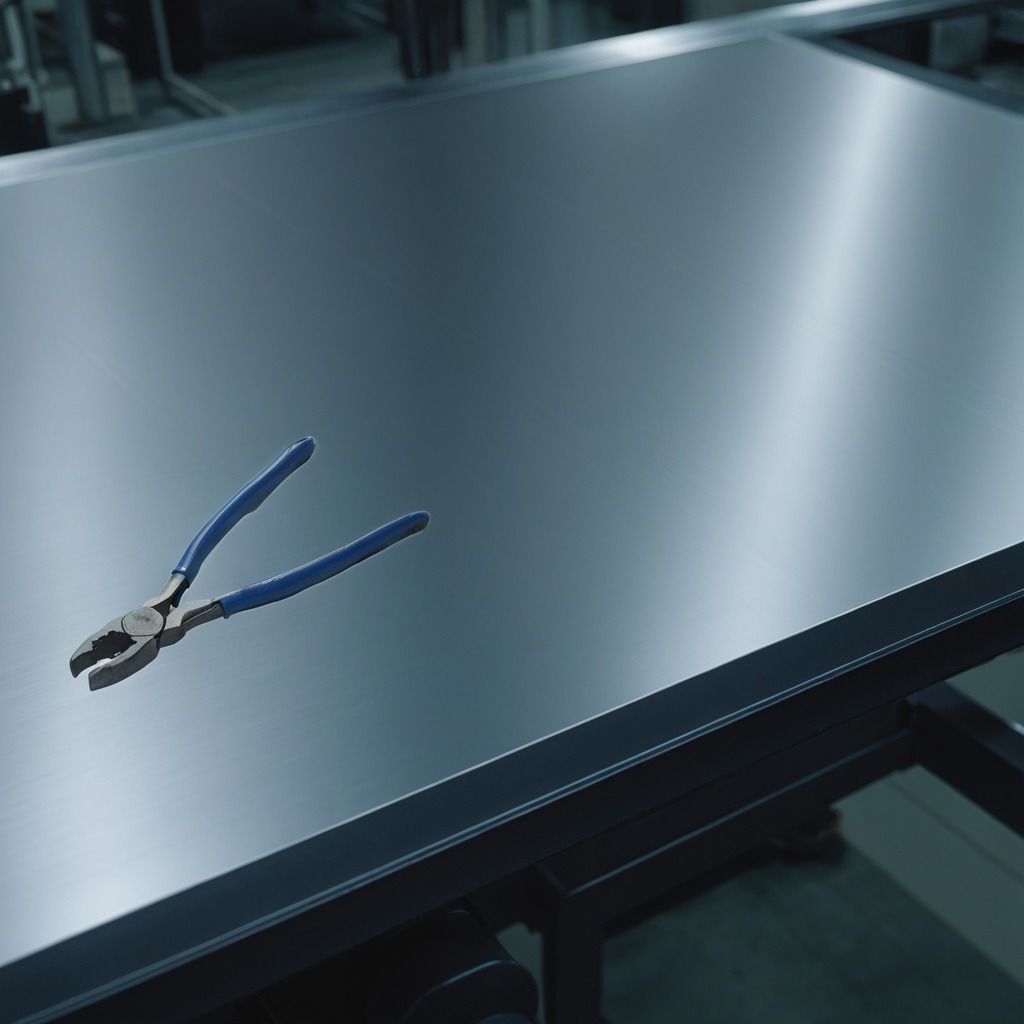
A plier is lying on a metal table in a machine shop under fluorescent lights.